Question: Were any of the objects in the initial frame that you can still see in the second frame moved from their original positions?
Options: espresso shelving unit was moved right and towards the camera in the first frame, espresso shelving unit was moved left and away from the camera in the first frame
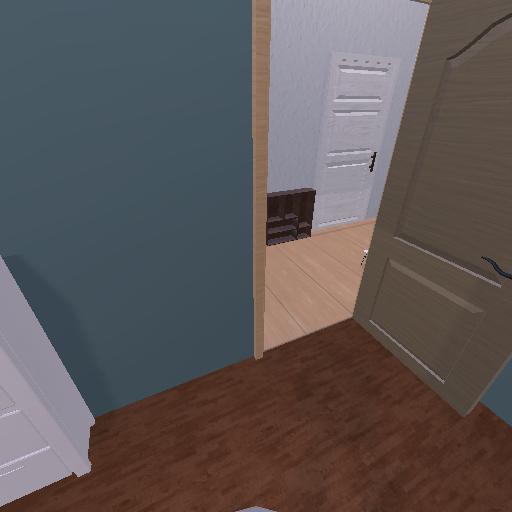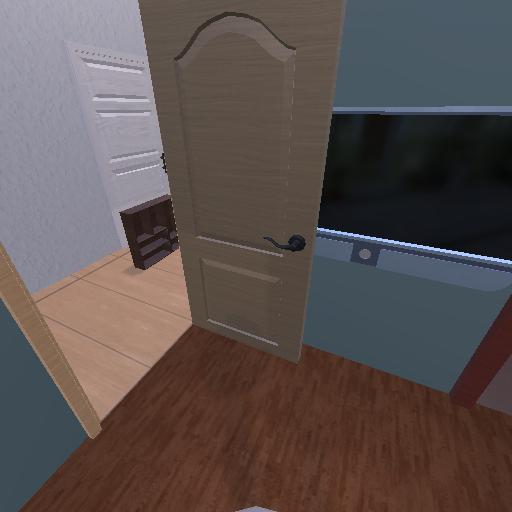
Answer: espresso shelving unit was moved right and towards the camera in the first frame